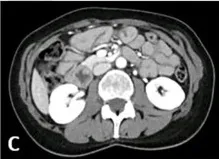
Complete resolution of the radiological pathological findings in February 2023 is depicted in (C, F).
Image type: radiology (ct)